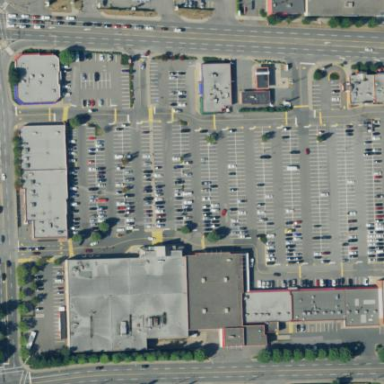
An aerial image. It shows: Retail area categorized as shopping mall.